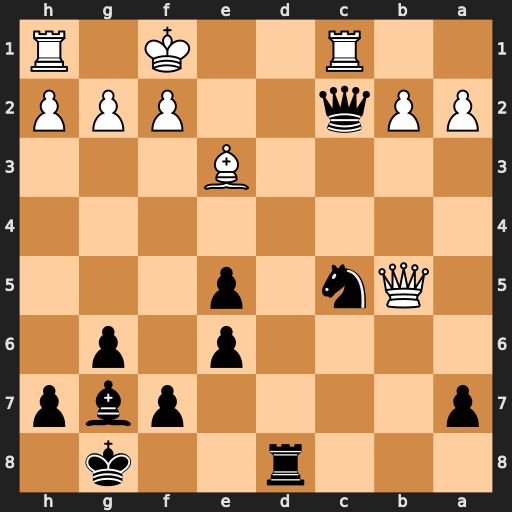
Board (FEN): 3r2k1/p4pbp/4p1p1/1Qn1p3/8/4B3/PPq2PPP/2R2K1R
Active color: b
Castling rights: -
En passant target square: -
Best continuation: Rd1+ Rxd1 Qxd1#